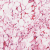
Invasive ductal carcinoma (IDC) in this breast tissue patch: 0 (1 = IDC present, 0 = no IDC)